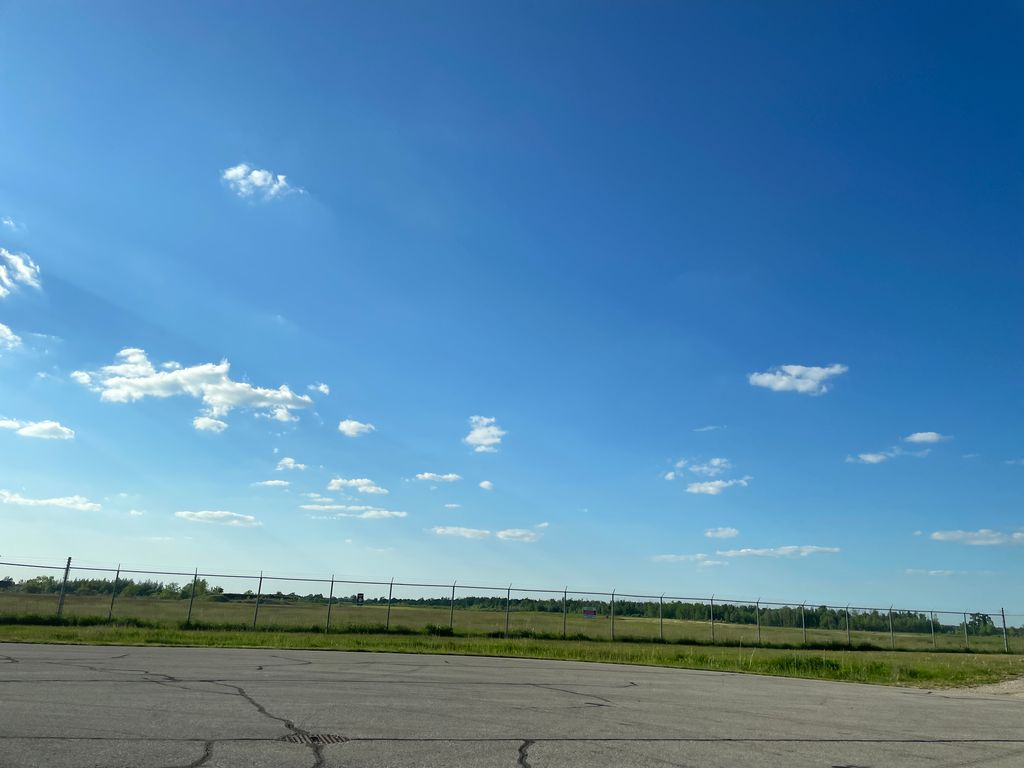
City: kitchener-waterloo